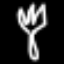
Label: fork